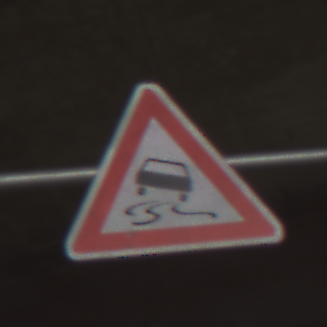
Verkehrszeichen: SchleuderOderRutschgefahr
Umgebung: Roofed, Special
Tageszeit: Midday
Wetter: Overcast
Licht: Natural
Jahreszeit: NotSpecified
Kontrast: MediumContrast